Question: Visual Studio autocompletes brackets and tags and then shifts the cursor inside a bracket/tag upon creation.
I usually have to hit 'END' then 'ENTER' to continue past the tag, it would be really useful to 'jump' over the closing tag/bracket and possibly to the next line.

Is there a fundamental keyboard shortcut I'm missing here in order to accomplish this?
Can't find this in the MSDN VS Keyboard Shortcut manual either.
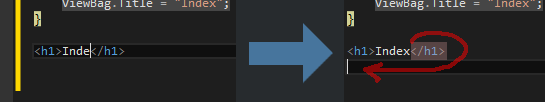
Answer: The keyboard shortcut you are looking for is + + .
Pressing this will take you to the next line instead of inserting an enter, allowing you to move the cursor outside of the tag.